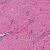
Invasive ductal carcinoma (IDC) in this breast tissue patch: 0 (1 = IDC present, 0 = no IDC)